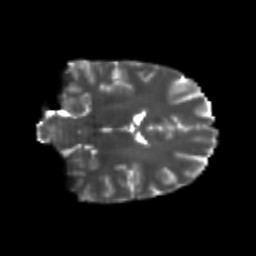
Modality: T2w
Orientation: coronal
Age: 25
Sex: male
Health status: healthy
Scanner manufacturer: philips
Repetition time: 7.388 s
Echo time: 0.08599 s